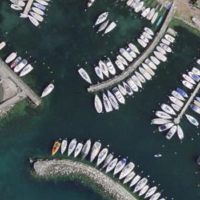
EUNIS habitat code: 14
Species observed at this site:
Mergus serrator